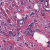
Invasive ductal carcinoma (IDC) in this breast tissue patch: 1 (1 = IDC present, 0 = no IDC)